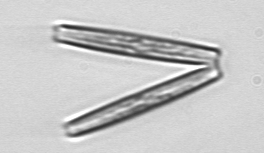
Label: Thalassionema